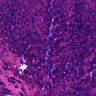
Metastatic tissue present: no